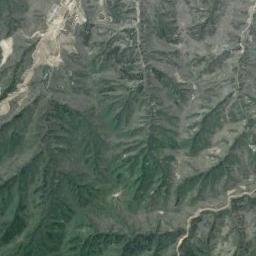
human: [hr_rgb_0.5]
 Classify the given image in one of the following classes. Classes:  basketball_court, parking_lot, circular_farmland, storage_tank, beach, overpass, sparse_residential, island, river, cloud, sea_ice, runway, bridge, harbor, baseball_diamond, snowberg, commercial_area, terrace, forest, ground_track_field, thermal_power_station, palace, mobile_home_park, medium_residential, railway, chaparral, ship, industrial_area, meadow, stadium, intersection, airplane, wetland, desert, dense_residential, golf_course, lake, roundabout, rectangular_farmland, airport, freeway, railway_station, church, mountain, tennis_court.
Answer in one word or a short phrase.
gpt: mountain